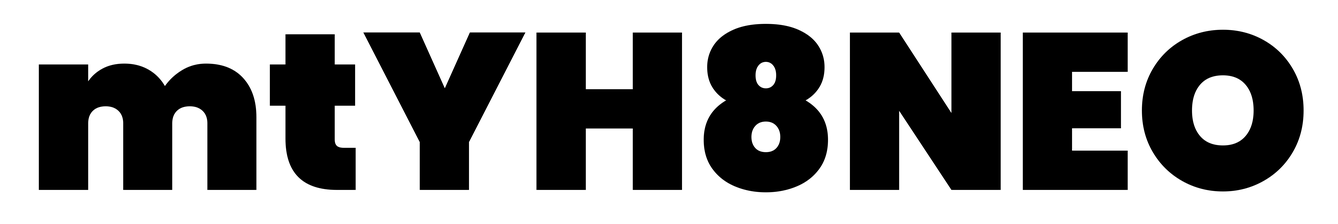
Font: Poppins-Black